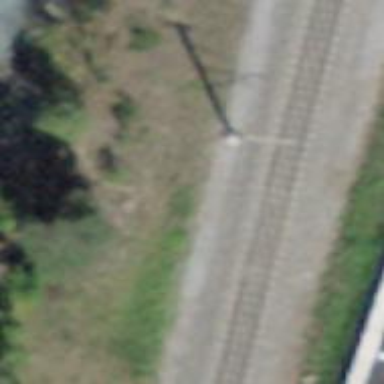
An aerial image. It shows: Catenary mast for power lines.